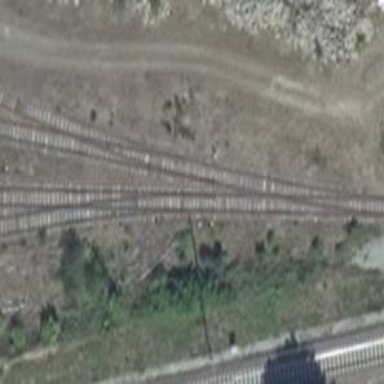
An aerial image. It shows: Railway switch.